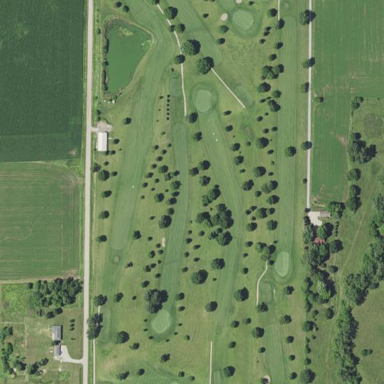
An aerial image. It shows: Golf course.